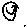
Label: smiley face